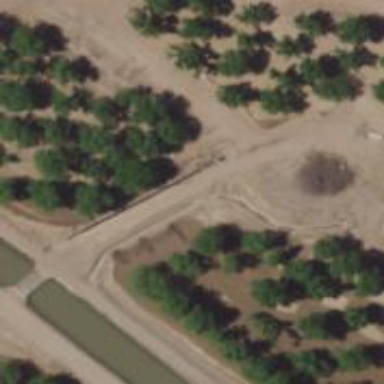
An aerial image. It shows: Irrigation culvert tunnel.